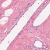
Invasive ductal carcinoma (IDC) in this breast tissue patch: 0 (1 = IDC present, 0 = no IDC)